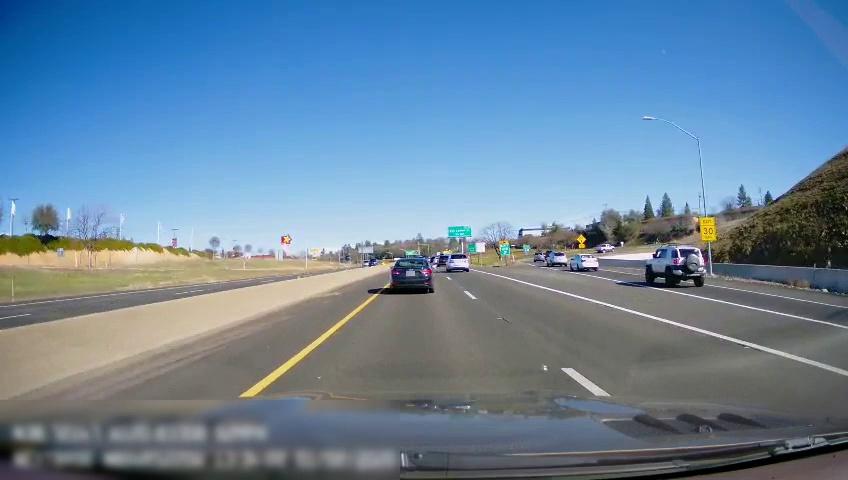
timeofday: Day
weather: Sunny
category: Drivable Space
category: Drivable Space
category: Vehicles | SUV
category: Vehicles | Car
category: Vehicles | Car
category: Vehicles | SUV
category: Vehicles | SUV
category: Vehicles | SUV
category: Vehicles | Car
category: Vehicles | Car
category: Vehicles | SUV
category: Vehicles | Car
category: Lanes | Current Lane
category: Lanes | Current Lane
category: Lanes | Alternate Lane
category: Lanes | Alternate Lane
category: Lanes | Alternate Lane
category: Lanes | Opposite Lane
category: Lanes | Opposite Lane
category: Traffic | Signs
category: Traffic | Signs
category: Traffic | Signs
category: Traffic | Signs
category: Traffic | Signs
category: Traffic | Signs
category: Traffic | Signs
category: Traffic | Signs